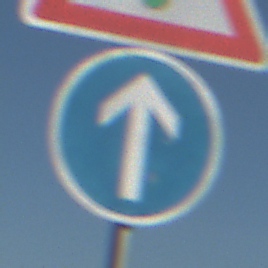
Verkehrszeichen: VorgeschriebeneFahrtrichtungGeradeaus
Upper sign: Lichtzeichenanlage
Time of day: MorningAfternoon
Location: Outdoor (Nature)
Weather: Clear
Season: Autumn
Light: Natural